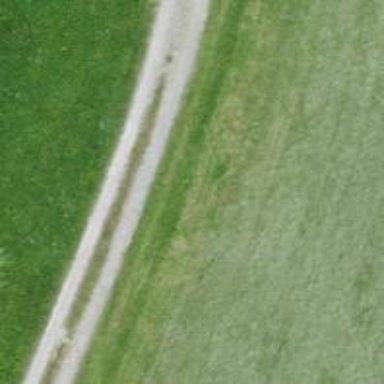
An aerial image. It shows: Track with grade 1 quality.